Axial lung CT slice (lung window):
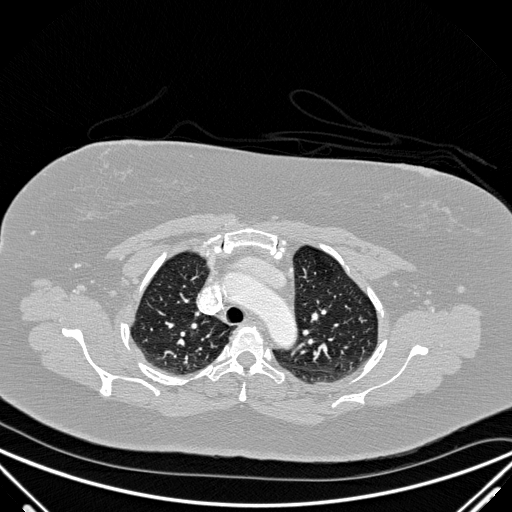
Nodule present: no